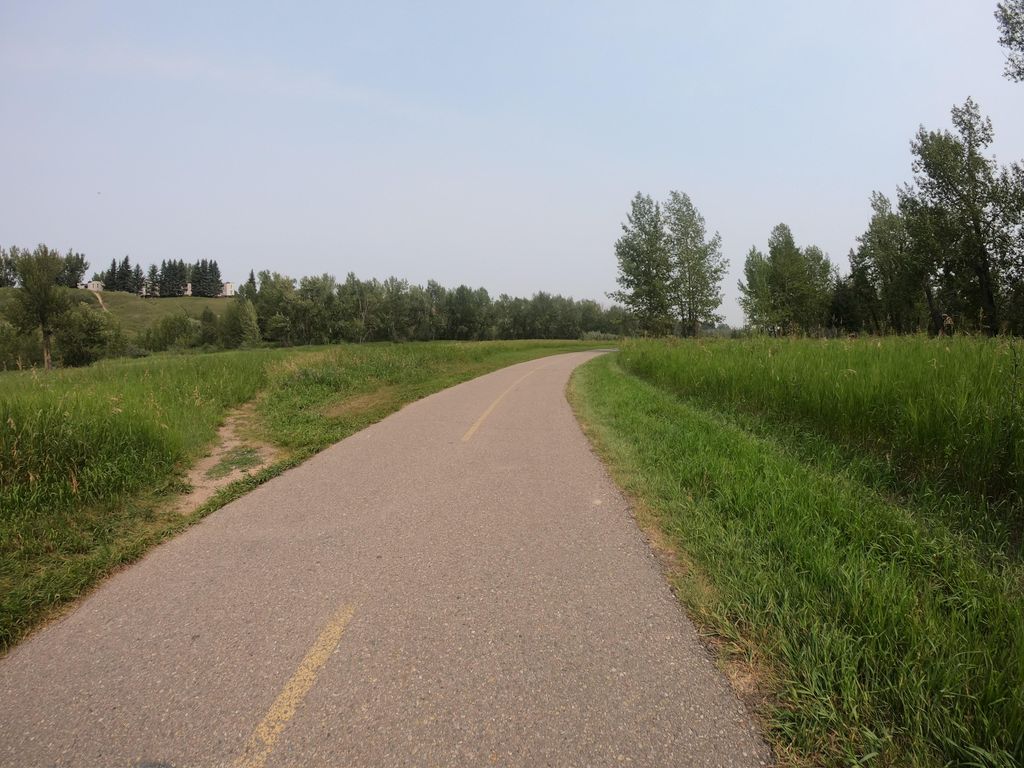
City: calgary